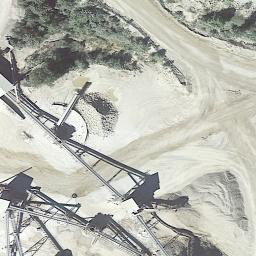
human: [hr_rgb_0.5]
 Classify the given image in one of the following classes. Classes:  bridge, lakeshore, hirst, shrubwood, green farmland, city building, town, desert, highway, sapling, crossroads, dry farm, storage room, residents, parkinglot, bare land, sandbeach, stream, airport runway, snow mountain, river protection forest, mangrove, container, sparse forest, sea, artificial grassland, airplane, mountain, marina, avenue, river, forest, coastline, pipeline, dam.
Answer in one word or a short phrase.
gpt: bare land